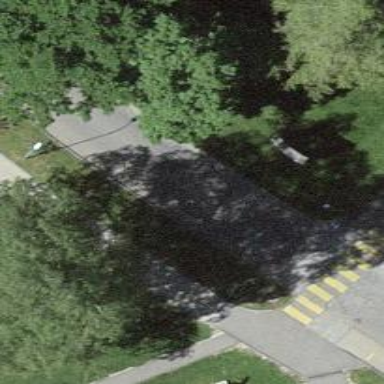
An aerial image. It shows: Uncontrolled crossing with bump for traffic calming.